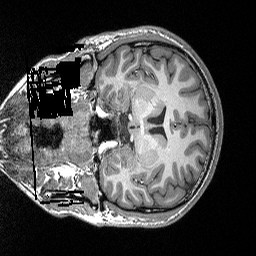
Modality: T1w
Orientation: coronal
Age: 24
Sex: male
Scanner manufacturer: siemens
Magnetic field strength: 3 T
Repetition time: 2.3 s
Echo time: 0.00298 s